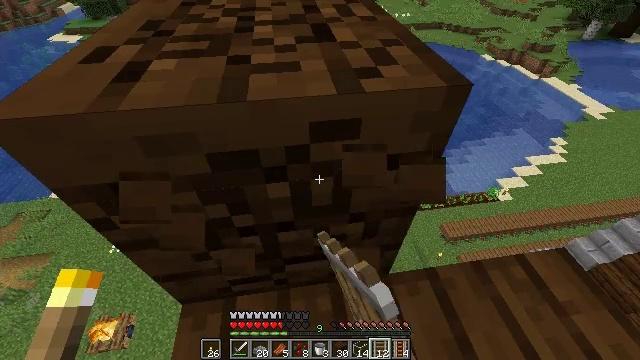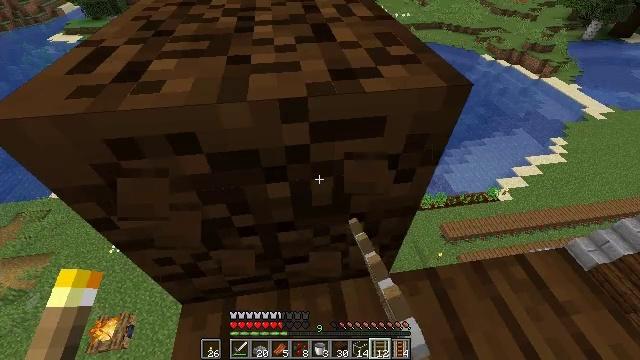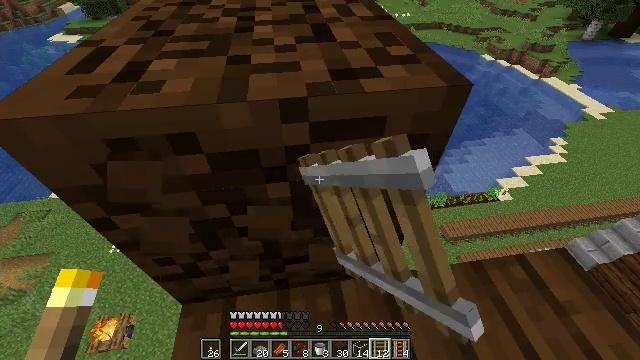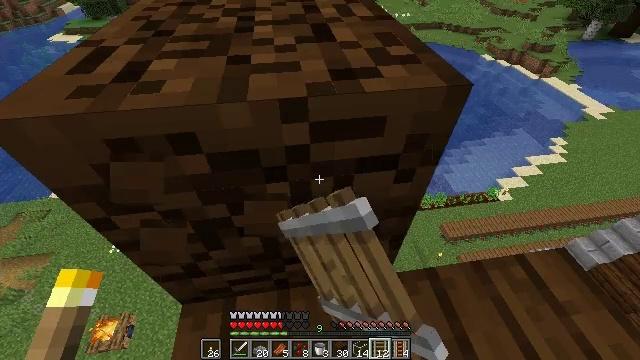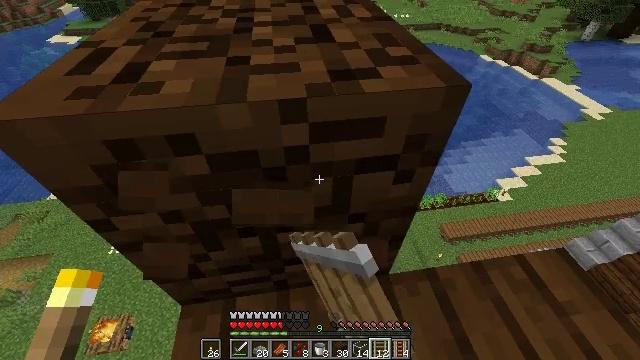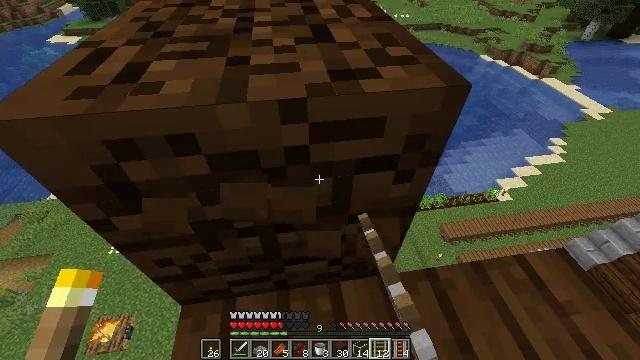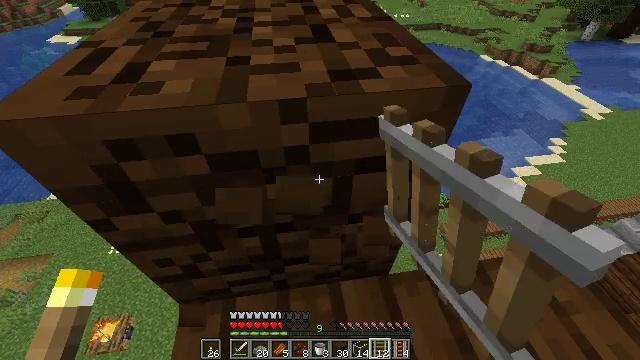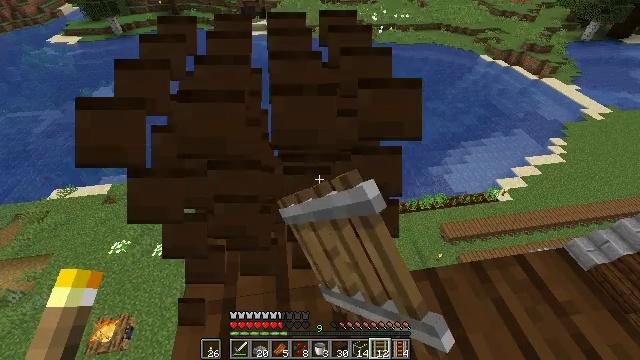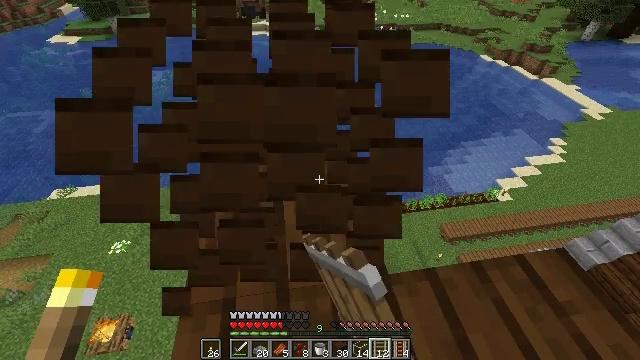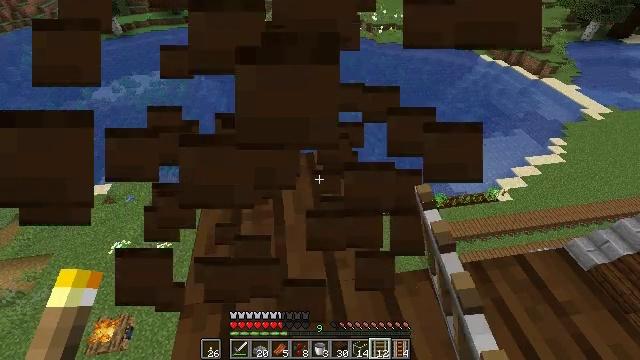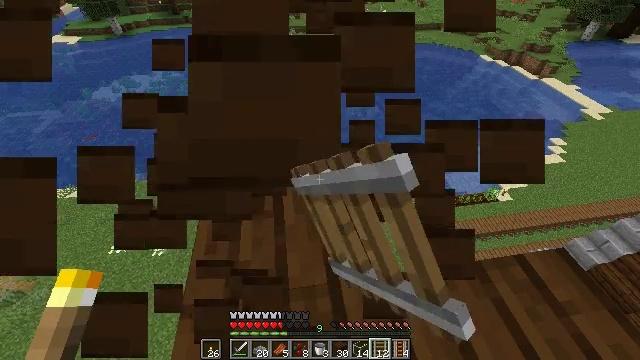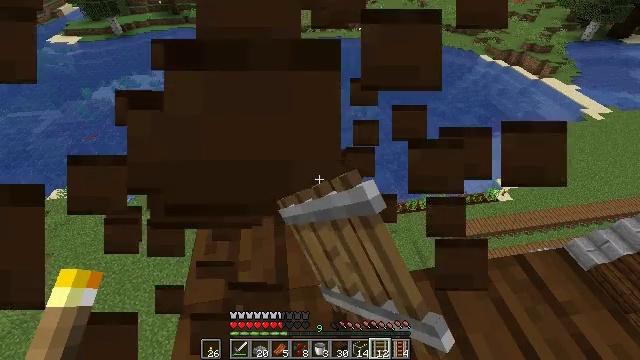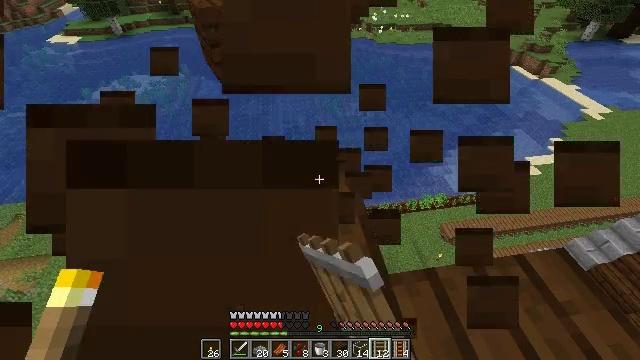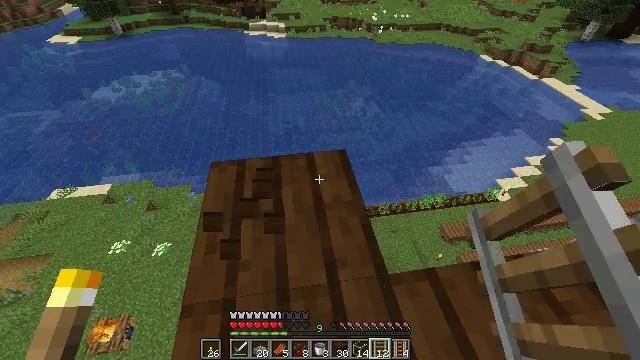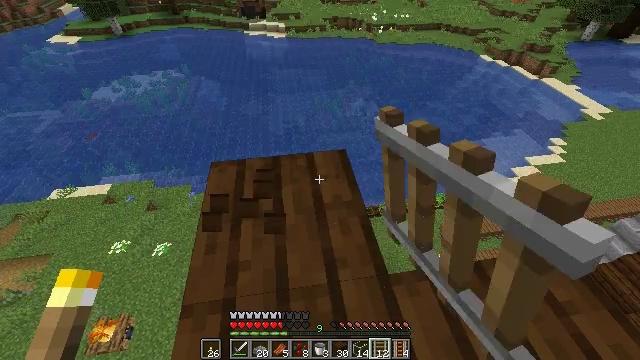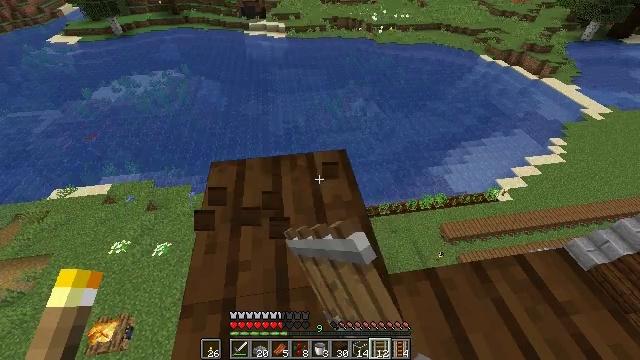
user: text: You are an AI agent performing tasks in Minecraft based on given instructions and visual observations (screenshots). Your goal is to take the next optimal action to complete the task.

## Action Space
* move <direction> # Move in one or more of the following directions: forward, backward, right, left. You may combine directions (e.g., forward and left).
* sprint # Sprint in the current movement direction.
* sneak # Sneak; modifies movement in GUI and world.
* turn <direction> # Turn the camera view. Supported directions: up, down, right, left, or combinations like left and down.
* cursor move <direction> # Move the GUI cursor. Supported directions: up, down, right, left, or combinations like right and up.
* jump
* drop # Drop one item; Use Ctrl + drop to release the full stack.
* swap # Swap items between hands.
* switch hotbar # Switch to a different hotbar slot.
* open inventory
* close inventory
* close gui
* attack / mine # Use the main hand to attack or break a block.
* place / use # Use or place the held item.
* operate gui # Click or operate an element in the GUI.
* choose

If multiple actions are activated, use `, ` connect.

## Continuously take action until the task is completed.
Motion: motion action
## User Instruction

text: Break the existing dark oak planks.
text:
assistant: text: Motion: sneak, attack / mine
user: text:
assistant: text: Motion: sneak, attack / mine
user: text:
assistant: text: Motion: sneak, attack / mine
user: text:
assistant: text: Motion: sneak, attack / mine
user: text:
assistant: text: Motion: sneak, attack / mine
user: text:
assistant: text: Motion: sneak, attack / mine
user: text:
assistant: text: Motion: sneak, attack / mine
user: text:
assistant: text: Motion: sneak, attack / mine
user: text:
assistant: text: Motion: sneak, attack / mine
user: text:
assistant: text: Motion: sneak, attack / mine
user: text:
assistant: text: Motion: sneak, attack / mine
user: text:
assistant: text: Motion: sneak, attack / mine
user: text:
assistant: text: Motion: sneak, attack / mine
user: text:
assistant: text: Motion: sneak, attack / mine
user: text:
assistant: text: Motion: sneak, attack / mine
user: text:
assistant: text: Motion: sneak, turn right, attack / mine
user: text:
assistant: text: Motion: sneak, turn right and down, attack / mine
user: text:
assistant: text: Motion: sneak, turn right and down, attack / mine
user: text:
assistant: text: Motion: sneak, turn right, attack / mine
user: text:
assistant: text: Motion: sneak, turn right, attack / mine
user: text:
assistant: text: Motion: sneak, attack / mine
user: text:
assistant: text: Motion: sneak, attack / mine
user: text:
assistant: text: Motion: sneak, attack / mine
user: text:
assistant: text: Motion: sneak, attack / mine
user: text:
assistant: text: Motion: sneak, attack / mine
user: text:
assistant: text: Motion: sneak, attack / mine
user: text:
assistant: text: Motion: sneak, attack / mine
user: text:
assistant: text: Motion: sneak, attack / mine
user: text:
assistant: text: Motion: sneak, attack / mine
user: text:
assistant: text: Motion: sneak, attack / mine